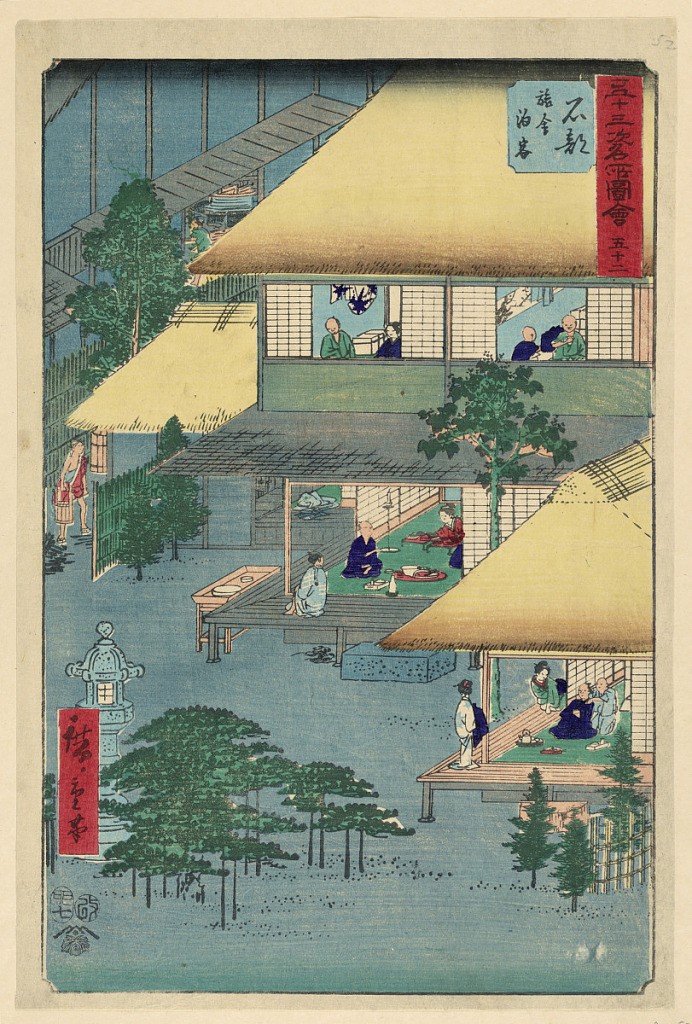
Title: Ishibe: Guests at the Inn (Ishibe, ryosha tomarikyaku) from the Series 53 Stations of the Tokaido
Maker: Ando Hiroshige, Japanese, 1797–1858
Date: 1797-1858
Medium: Woodblock print in colored ink on paper
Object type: Print
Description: This print depicts guests at an inn show multiple views of hotel service from various windows. Servants well dressed are hosting and providing excellent service to the visitors who are sitting and relaxing as they eat.